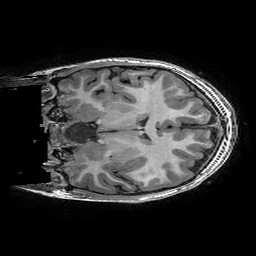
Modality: T1w
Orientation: coronal
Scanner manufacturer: ge
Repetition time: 0.008096 s
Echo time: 0.00318 s